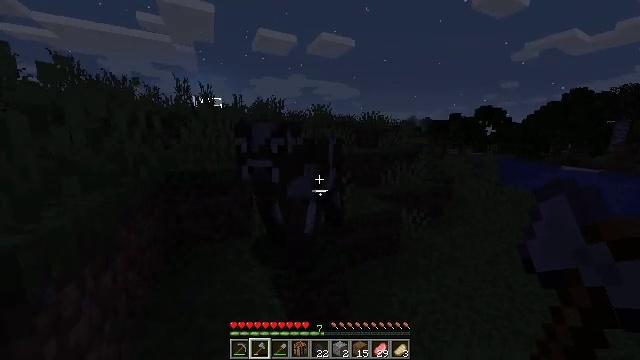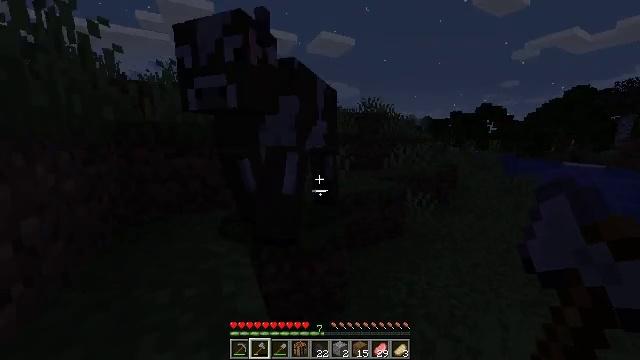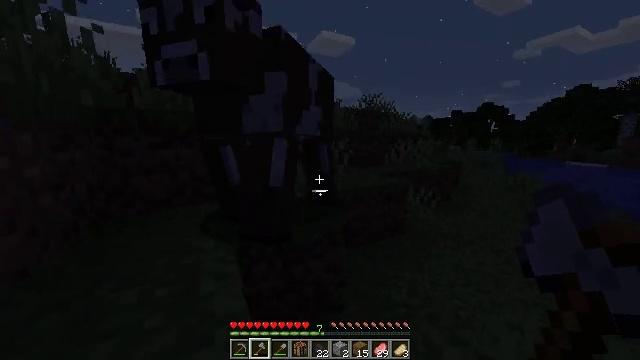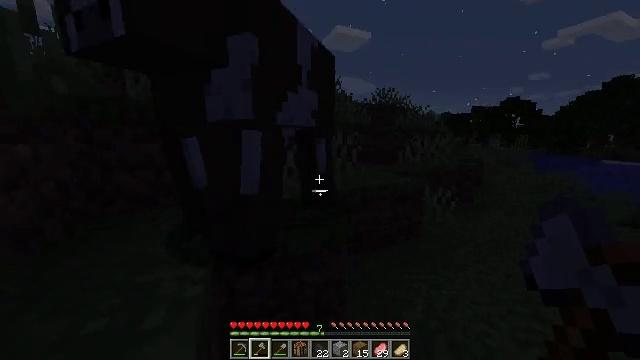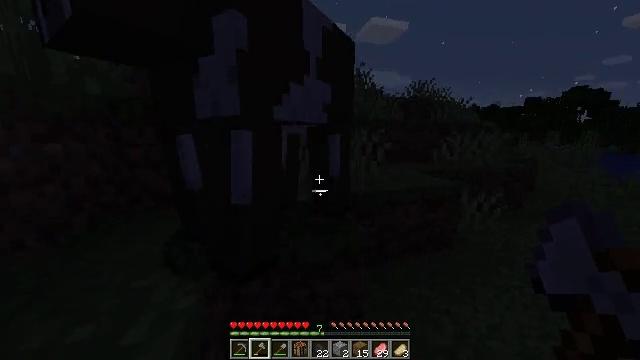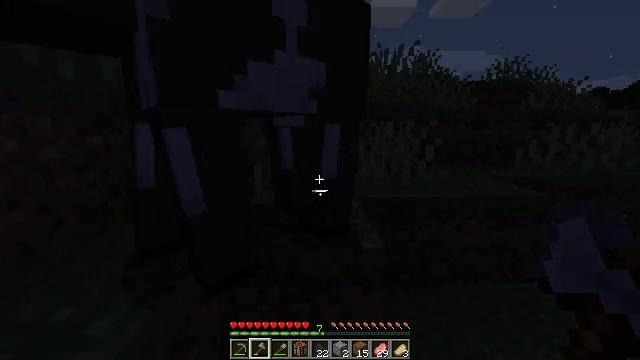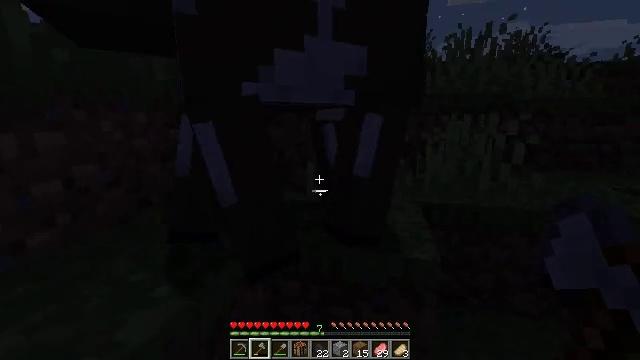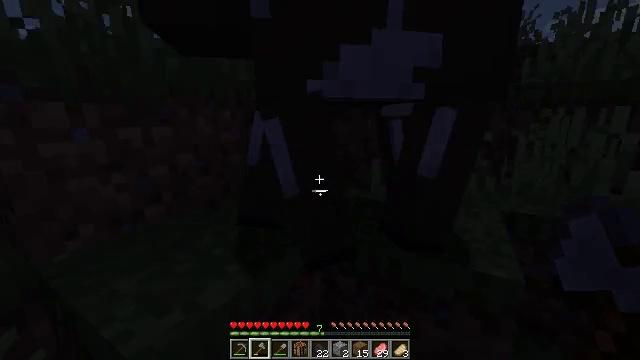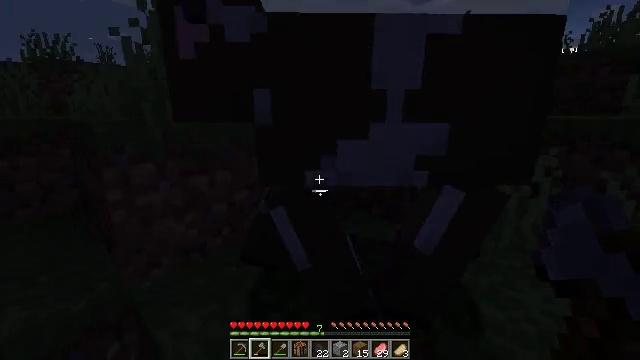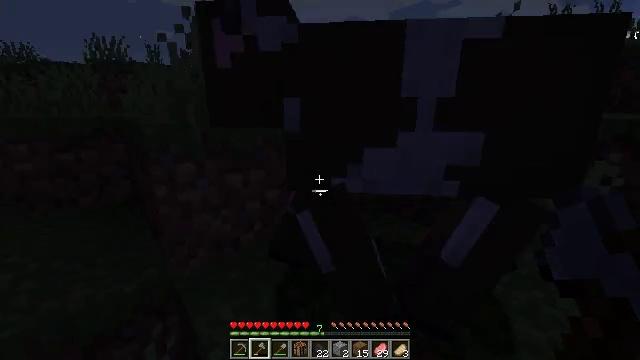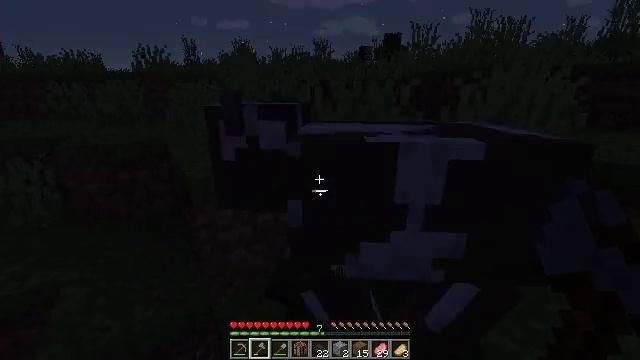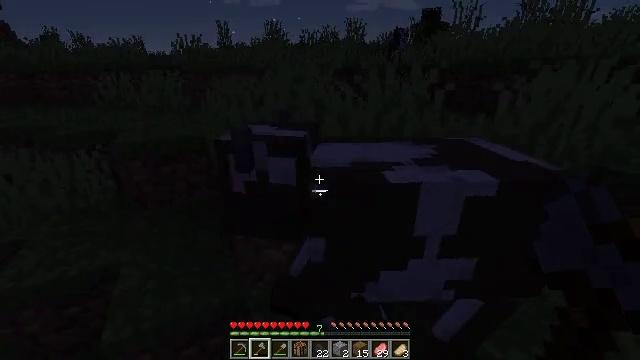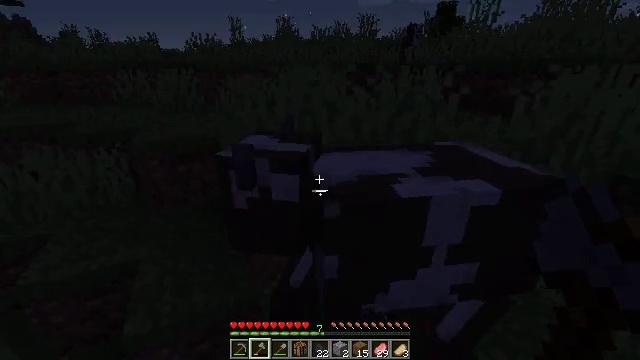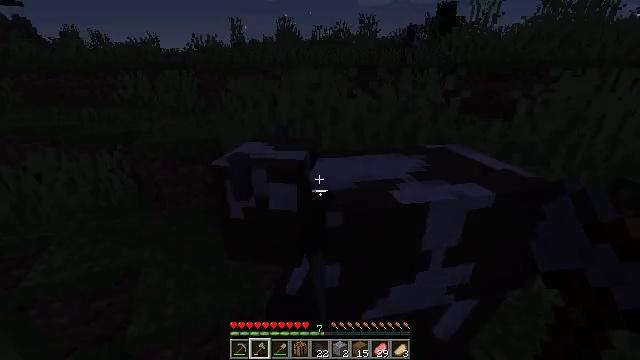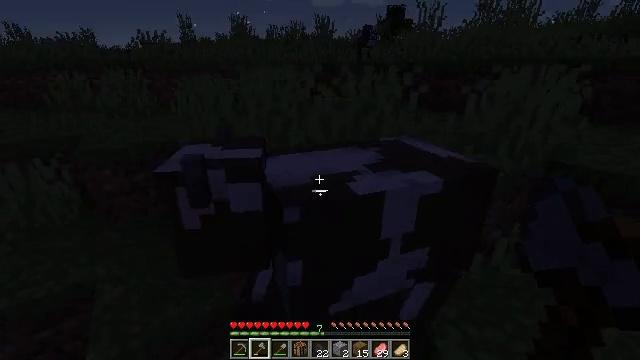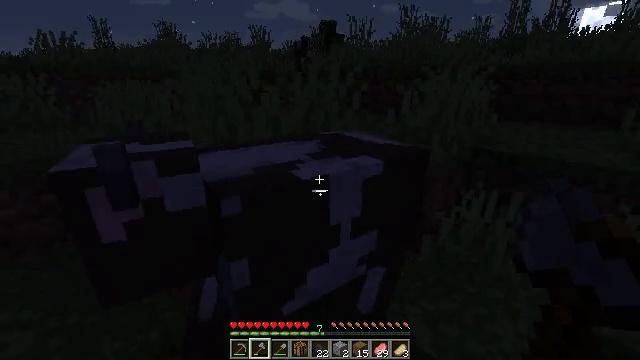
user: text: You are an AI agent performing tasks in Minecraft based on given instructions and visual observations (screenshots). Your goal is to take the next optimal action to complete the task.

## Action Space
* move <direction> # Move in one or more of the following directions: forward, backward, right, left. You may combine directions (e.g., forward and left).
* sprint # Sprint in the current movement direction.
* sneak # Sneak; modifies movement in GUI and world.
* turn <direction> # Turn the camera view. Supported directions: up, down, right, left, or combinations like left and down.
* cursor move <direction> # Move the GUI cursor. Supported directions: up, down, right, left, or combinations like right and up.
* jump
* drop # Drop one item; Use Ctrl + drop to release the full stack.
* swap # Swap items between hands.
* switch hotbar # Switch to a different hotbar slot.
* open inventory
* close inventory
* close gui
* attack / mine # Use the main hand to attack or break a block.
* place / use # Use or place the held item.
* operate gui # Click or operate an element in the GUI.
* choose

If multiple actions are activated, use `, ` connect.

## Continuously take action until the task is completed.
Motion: motion action
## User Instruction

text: Hunt a cow.
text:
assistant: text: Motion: move forward and move right, sprint
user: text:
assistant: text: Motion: move forward and move right, sprint
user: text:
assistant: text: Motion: move forward and move right, sprint, turn left
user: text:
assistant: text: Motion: move forward and move right, turn left
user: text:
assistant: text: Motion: turn left
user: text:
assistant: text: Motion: turn left
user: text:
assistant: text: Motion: turn left
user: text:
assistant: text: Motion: turn left, jump
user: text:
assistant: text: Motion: turn left and down, jump
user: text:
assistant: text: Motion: turn left and down, jump
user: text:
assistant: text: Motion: move left, turn left and down
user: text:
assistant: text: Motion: move left, turn left
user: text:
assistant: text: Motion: move left
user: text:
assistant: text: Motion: move left, turn right
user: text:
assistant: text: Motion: turn right and up
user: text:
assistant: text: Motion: attack / mine
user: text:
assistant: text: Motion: attack / mine
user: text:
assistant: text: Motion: attack / mine
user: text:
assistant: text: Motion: turn left and down
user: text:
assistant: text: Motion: turn down
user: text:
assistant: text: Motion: turn left
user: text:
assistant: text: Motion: turn left and up
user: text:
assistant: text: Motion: turn left and up
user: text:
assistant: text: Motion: turn up
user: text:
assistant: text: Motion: turn right and up
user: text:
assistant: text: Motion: no_op
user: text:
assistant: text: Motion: move forward, turn left and up
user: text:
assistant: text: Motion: move forward, sprint
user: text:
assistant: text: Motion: move forward, sprint, turn left, jump
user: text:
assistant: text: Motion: move forward, sprint, turn left, jump